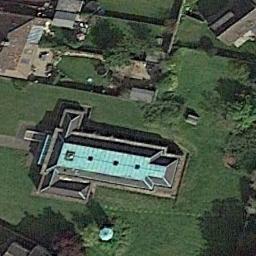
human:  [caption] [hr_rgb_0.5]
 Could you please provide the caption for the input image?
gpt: This is a church, Which is surrounded by grass .

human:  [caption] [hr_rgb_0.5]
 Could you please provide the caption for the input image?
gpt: A cathedral with a cyan roof, Surrounded by several buildings and roads and trees and lawns .

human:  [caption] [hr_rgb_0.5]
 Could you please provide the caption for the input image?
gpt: There is a church with blue roof in the middle of the grass .

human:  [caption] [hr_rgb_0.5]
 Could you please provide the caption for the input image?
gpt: The church with a green roof is built in the lawn .

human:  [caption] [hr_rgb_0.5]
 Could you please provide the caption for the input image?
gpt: There are many trees near the church .